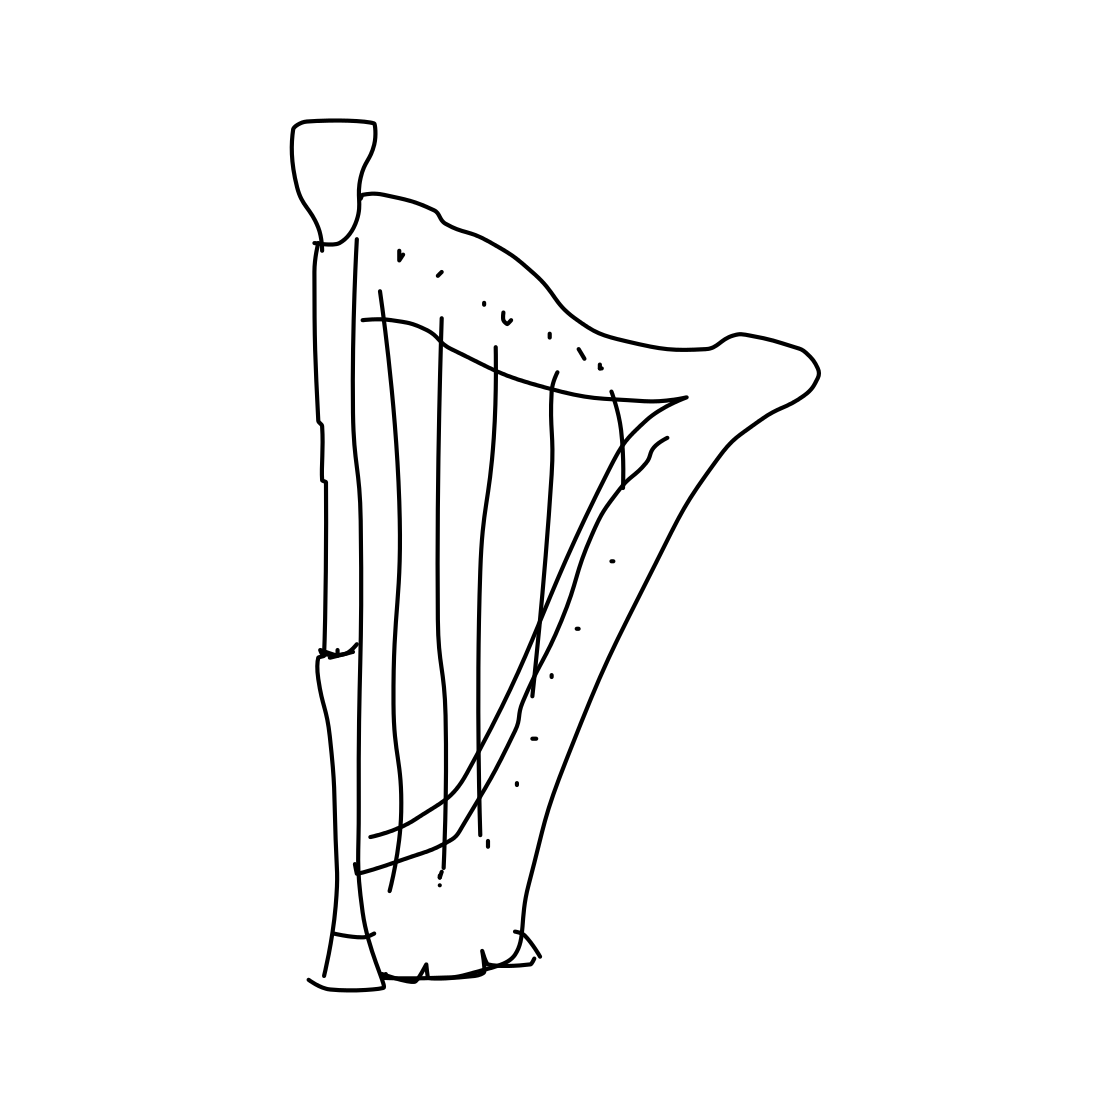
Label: harp